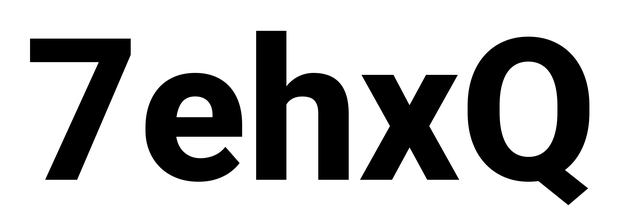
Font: Roboto_ExtraBold